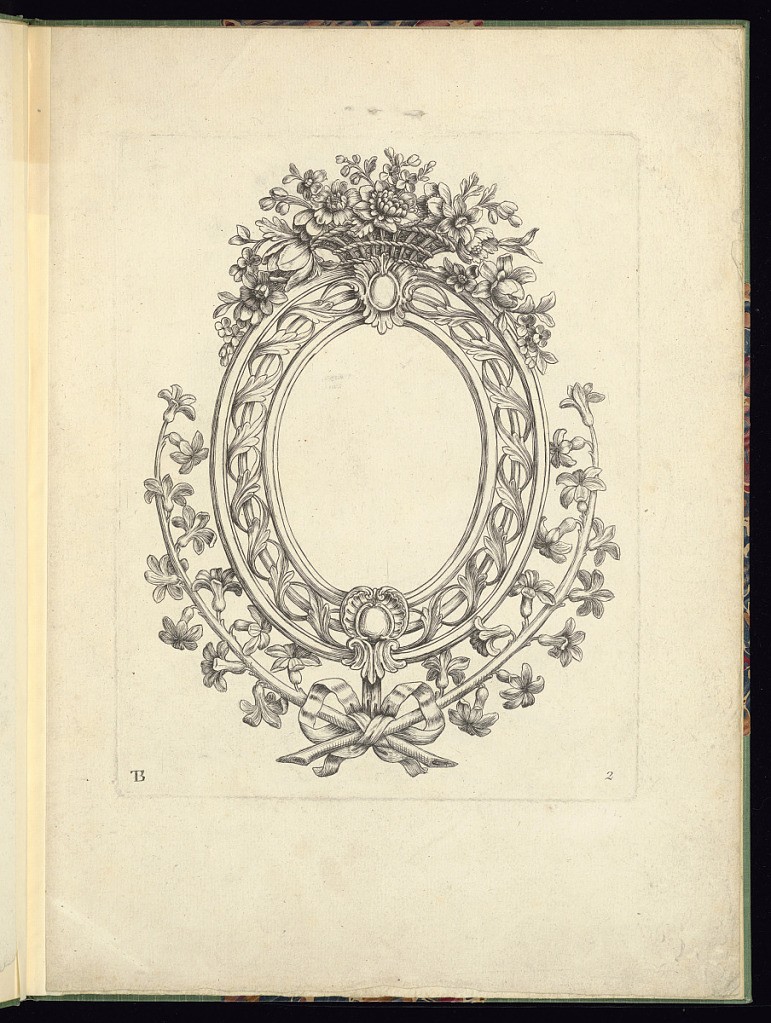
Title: Medallion or Frame Design
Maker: Théodore Bertren, active in France, 18th century
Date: ca. 1771
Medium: Etching on laid paper
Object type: Print
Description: Design for an oval medallion or frame featuring interlaced leaves, cartouche fleurons clasps with shell motifs, flowers, ribbons, and a basket of flowers on top. The plate is numbered and signed with the artist's monogram.